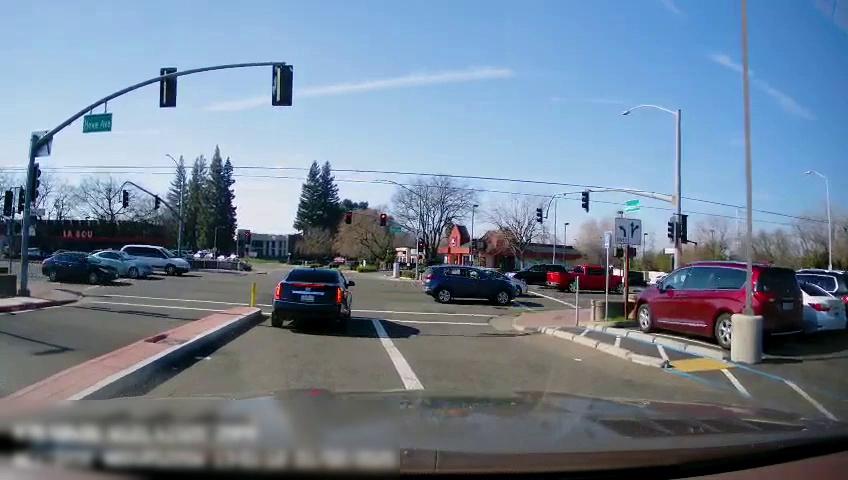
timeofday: Day
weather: Sunny
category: Drivable Space
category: Vehicles | SUV
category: Vehicles | SUV
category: Vehicles | Car
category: Vehicles | SUV
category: Vehicles | Car
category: Vehicles | Truck
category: Vehicles | Car
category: Vehicles | SUV
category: Vehicles | SUV
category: Vehicles | Car
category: Vehicles | Car
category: Vehicles | Car
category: Lanes | Opposite Lane
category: Lanes | Current Lane
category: Traffic | Lights
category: Traffic | Lights
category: Traffic | Signs
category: Traffic | Lights
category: Traffic | Lights
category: Traffic | Lights
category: Traffic | Signs
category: Traffic | Lights
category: Traffic | Lights
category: Traffic | Lights
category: Traffic | Lights
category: Traffic | Lights
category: Traffic | Lights
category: Traffic | Lights
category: Traffic | Signs
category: Traffic | Lights
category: Traffic | Signs
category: Traffic | Signs
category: Traffic | Lights
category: Traffic | Lights